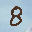
Label: 8